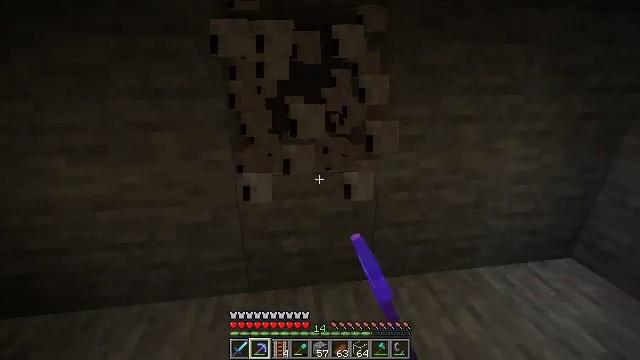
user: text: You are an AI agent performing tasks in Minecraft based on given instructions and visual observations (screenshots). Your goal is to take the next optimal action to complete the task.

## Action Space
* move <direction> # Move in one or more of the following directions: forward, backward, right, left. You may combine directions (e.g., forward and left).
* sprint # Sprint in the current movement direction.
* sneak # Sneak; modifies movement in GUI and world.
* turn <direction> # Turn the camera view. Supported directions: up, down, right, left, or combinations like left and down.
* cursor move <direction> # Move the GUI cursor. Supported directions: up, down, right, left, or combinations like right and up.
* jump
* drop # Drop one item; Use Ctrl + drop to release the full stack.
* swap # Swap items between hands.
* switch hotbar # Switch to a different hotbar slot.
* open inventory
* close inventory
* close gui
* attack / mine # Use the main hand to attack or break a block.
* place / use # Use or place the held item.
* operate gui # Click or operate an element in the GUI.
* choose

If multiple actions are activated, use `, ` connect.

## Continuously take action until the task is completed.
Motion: motion action
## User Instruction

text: Retrieve the dispenser by attacking it.
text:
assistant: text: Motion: attack / mine